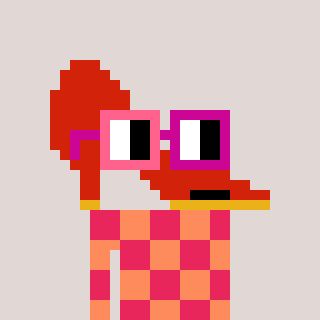
a pixel art character with square pink and red glasses, a highheel-shaped head and a peachy-colored body on a warm background